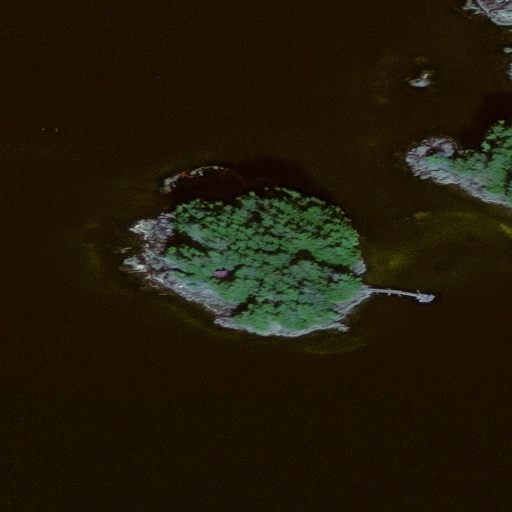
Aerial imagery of island in Alaska named Breast Island containing only unknown